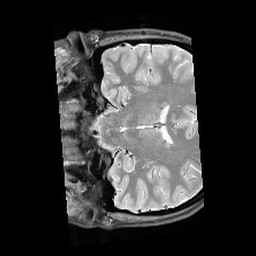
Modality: PDw
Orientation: coronal
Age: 24
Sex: male
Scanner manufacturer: siemens
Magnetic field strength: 3 T
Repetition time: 6.49 s
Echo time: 0.016 s